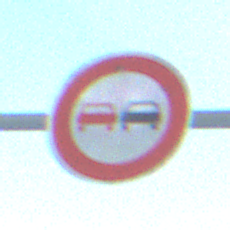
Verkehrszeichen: Ueberholverbot
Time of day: SunriseSunset
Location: Outdoor (Nature)
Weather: Clear
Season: Winter
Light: Natural